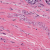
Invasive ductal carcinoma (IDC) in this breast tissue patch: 1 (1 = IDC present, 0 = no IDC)